Question: I tried to make a program, which merges two frames. I use LibAV (libav-win32-20140428) under Windows 7 64 and Visual Studio 2013.
But the result is quite odd.

The filter which was used is Overlay. When I change the graph, to the one, that uses only one stream and add FADE effect, everything works like a charm. But OVERLAY and eg. DRAWBOX give me strange distortion (three frames on one and black and white effect). Here is the code:
'''
static int init_filter_graph(AVFilterGraph **pGraph, AVFilterContext **pSrc1, AVFilterContext **pSink)
{
AVFilterGraph* tFilterGraph;
AVFilterContext* tBufferContext1;
AVFilter* tBuffer1;
AVFilterContext* tColorContext;
AVFilter* tColor;
AVFilterContext* tOverlayContext;
AVFilter* tOverlay;
AVFilterContext* tBufferSinkContext;
AVFilter* tBufferSink;
int tError;
/* Create a new filtergraph, which will contain all the filters. */
tFilterGraph = avfilter_graph_alloc();
if (!tFilterGraph) {
return -1;
}
{ // BUFFER FILTER 1
tBuffer1 = avfilter_get_by_name("buffer");
if (!tBuffer1) {
return -1;
}
tBufferContext1 = avfilter_graph_alloc_filter(tFilterGraph, tBuffer1, "src1");
if (!tBufferContext1) {
return -1;
}
av_dict_set(&tOptionsDict, "width", "320", 0);
av_dict_set(&tOptionsDict, "height", "240", 0);
av_dict_set(&tOptionsDict, "pix_fmt", "bgr24", 0);
av_dict_set(&tOptionsDict, "time_base", "1/25", 0);
av_dict_set(&tOptionsDict, "sar", "1", 0);
tError = avfilter_init_dict(tBufferContext1, &tOptionsDict);
av_dict_free(&tOptionsDict);
if (tError < 0) {
return tError;
}
}
{ // COLOR FILTER
tColor = avfilter_get_by_name("color");
if (!tColor) {
return -1;
}
tColorContext = avfilter_graph_alloc_filter(tFilterGraph, tColor, "color");
if (!tColorContext) {
return -1;
}
av_dict_set(&tOptionsDict, "color", "white", 0);
av_dict_set(&tOptionsDict, "size", "20x120", 0);
av_dict_set(&tOptionsDict, "framerate", "1/25", 0);
tError = avfilter_init_dict(tColorContext, &tOptionsDict);
av_dict_free(&tOptionsDict);
if (tError < 0) {
return tError;
}
}
{ // OVERLAY FILTER
tOverlay = avfilter_get_by_name("overlay");
if (!tOverlay) {
return -1;
}
tOverlayContext = avfilter_graph_alloc_filter(tFilterGraph, tOverlay, "overlay");
if (!tOverlayContext) {
return -1;
}
av_dict_set(&tOptionsDict, "x", "0", 0);
av_dict_set(&tOptionsDict, "y", "0", 0);
av_dict_set(&tOptionsDict, "main_w", "120", 0);
av_dict_set(&tOptionsDict, "main_h", "140", 0);
av_dict_set(&tOptionsDict, "overlay_w", "320", 0);
av_dict_set(&tOptionsDict, "overlay_h", "240", 0);
tError = avfilter_init_dict(tOverlayContext, &tOptionsDict);
av_dict_free(&tOptionsDict);
if (tError < 0) {
return tError;
}
}
{ // BUFFERSINK FILTER
tBufferSink = avfilter_get_by_name("buffersink");
if (!tBufferSink) {
return -1;
}
tBufferSinkContext = avfilter_graph_alloc_filter(tFilterGraph, tBufferSink, "sink");
if (!tBufferSinkContext) {
return -1;
}
tError = avfilter_init_str(tBufferSinkContext, NULL);
if (tError < 0) {
return tError;
}
}
// Linking graph
tError = avfilter_link(tBufferContext1, 0, tOverlayContext, 0);
if (tError >= 0) {
tError = avfilter_link(tColorContext, 0, tOverlayContext, 1);
}
if (tError >= 0) {
tError = avfilter_link(tOverlayContext, 0, tBufferSinkContext, 0);
}
if (tError < 0) {
return tError;
}
tError = avfilter_graph_config(tFilterGraph, NULL);
if (tError < 0) {
return tError;
}
*pGraph = tFilterGraph;
*pSrc1 = tBufferContext1;
*pSink = tBufferSinkContext;
return 0;
}
'''
What do you think is the reason?
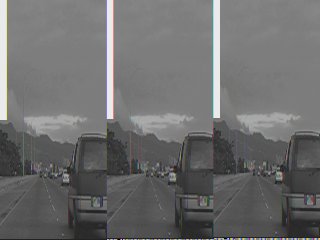
Answer: I got a hint from Luca Barbato at <URL>:
> Can you try to reproduce that with avconv? From the image looks like you
are getting a pixel format you are not really expecting.lu
And I discovered, that I need to use <URL>, to keep the pixels' format the same.
So I added:
'''
{ // FORMAT FILTER
tFormat = avfilter_get_by_name("format");
if (!tFormat) {
// Could not find the tFormat filter.
return -1;
}
tFormatContext = avfilter_graph_alloc_filter(tFilterGraph, tFormat, "format");
if (!tFormatContext) {
// Could not allocate the tFormat instance.
return -1;
}
av_dict_set(&tOptionsDict, "pix_fmts", "bgr24", 0);
tError = avfilter_init_dict(tFormatContext, &tOptionsDict);
av_dict_free(&tOptionsDict);
if (tError < 0) {
// Could not initialize the tFormat filter.
return tError;
}
}
'''
in function.
And now my filter graph looks like this:
'''
tError = avfilter_link(tBufferContext1, 0, tOverlayContext, 0);
if (tError >= 0)
{
tError = avfilter_link(tColorContext, 0, tOverlayContext, 1);
}
if (tError >= 0)
{
tError = avfilter_link(tOverlayContext, 0, tFormatContext, 0);
}
if (tError >= 0)
{
tError = avfilter_link(tFormatContext, 0, tBufferSinkContext, 0);
}
if (tError < 0) { // Error connecting filters.
return tError;
}
'''
The distortion is gone and color is back!